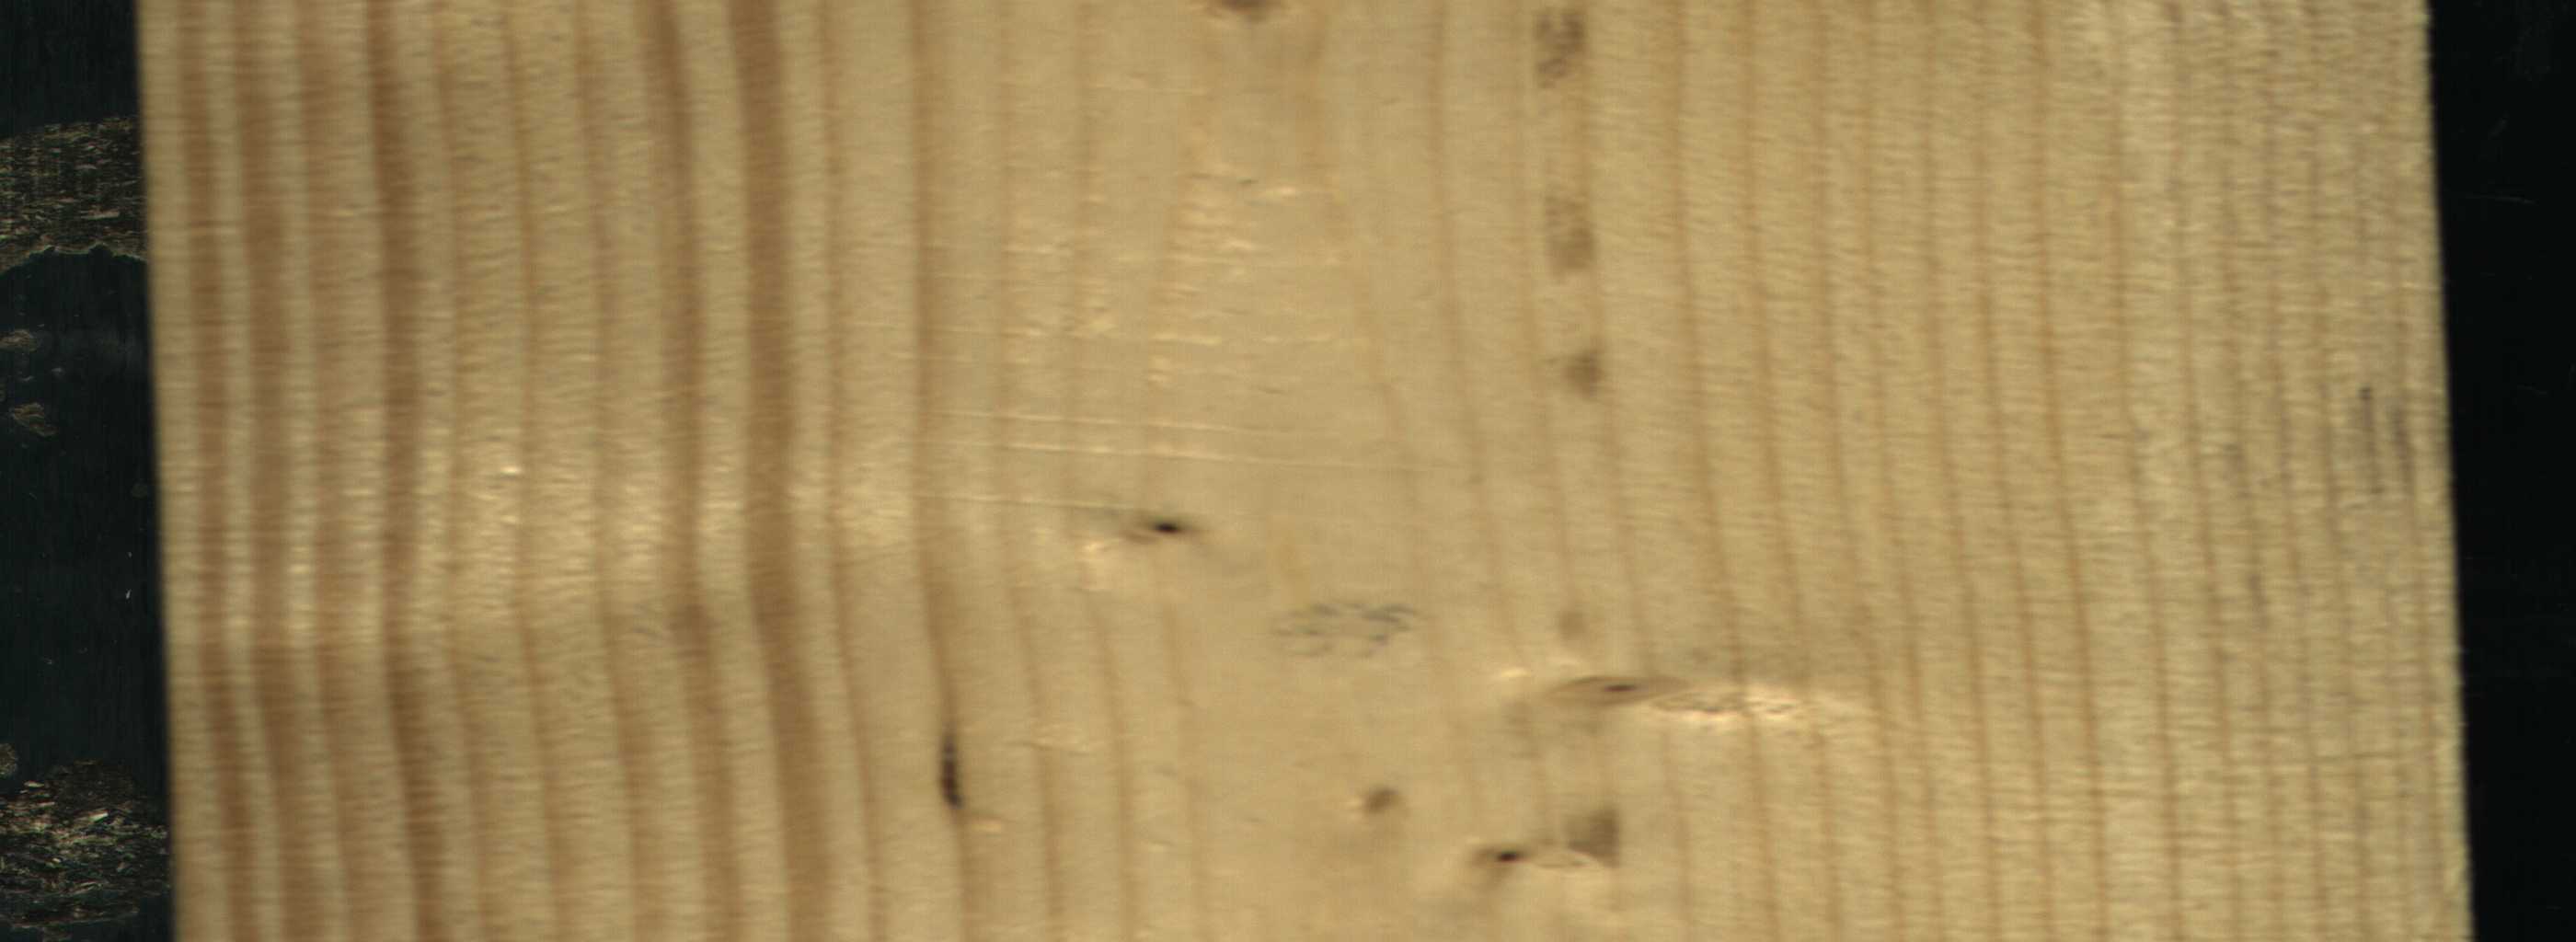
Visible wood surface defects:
resin
Live_Knot
Live_Knot
Live_Knot
Live_Knot